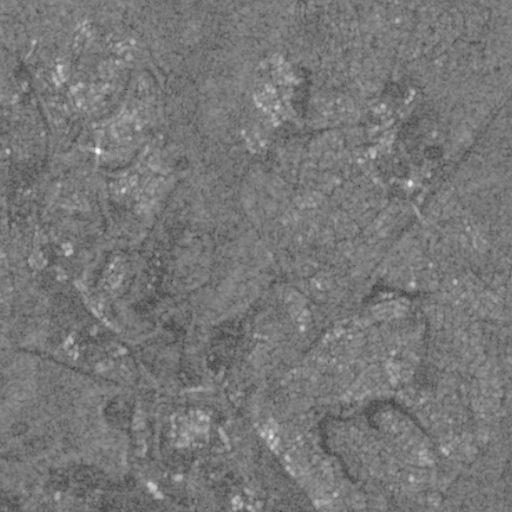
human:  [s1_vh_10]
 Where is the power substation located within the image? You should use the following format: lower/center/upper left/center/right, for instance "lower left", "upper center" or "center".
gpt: The power substation is located in the lower left of the image.
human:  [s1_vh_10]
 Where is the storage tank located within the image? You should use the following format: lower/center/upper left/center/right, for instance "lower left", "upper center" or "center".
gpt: The storage tank is located in the center left of the image.
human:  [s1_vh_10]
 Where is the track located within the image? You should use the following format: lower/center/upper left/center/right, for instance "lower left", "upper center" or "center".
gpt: There is no track in the image.

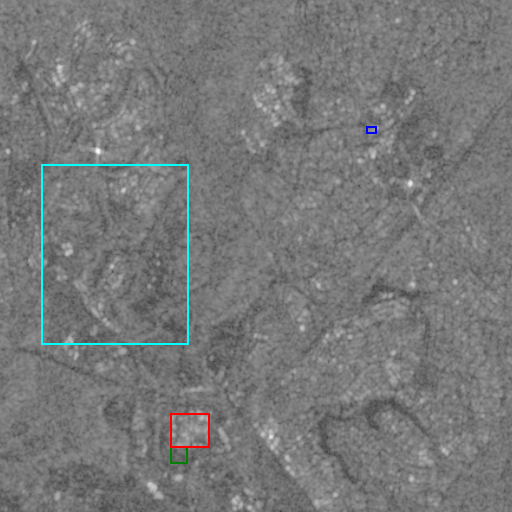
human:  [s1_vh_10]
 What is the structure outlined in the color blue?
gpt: The structure outlined in blue is a gas station.
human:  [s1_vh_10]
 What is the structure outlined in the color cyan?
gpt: The structure outlined in cyan is a park.
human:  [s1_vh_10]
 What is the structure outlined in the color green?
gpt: The structure outlined in green is a parking lot.
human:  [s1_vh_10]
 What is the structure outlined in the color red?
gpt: The structure outlined in red is a building.
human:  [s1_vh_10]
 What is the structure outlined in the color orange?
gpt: There is no orange outline.